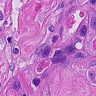
Metastatic tissue present: yes